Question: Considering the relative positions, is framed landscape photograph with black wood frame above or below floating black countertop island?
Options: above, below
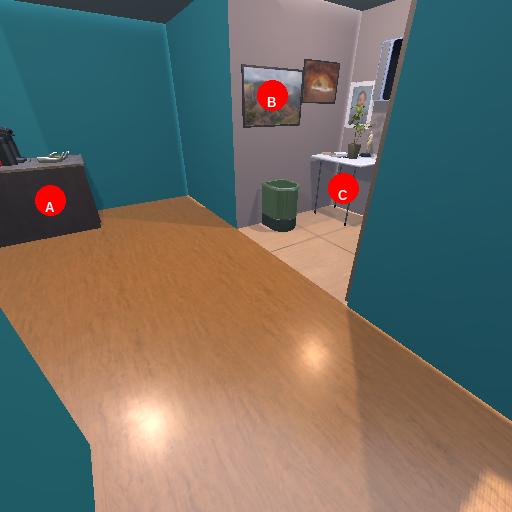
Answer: above